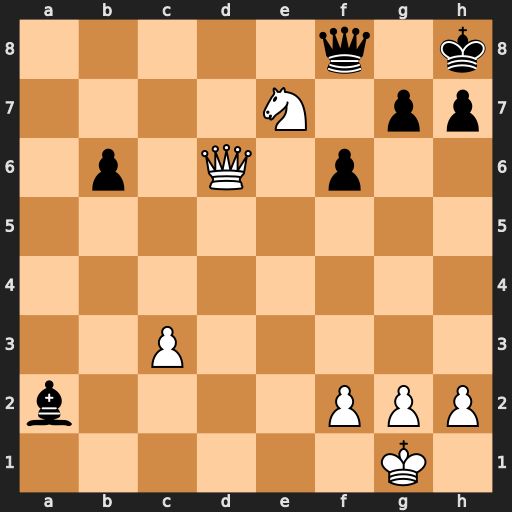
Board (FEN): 5q1k/4N1pp/1p1Q1p2/8/8/2P5/b4PPP/6K1
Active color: w
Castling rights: -
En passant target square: -
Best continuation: Ng6+ hxg6 Qxf8+